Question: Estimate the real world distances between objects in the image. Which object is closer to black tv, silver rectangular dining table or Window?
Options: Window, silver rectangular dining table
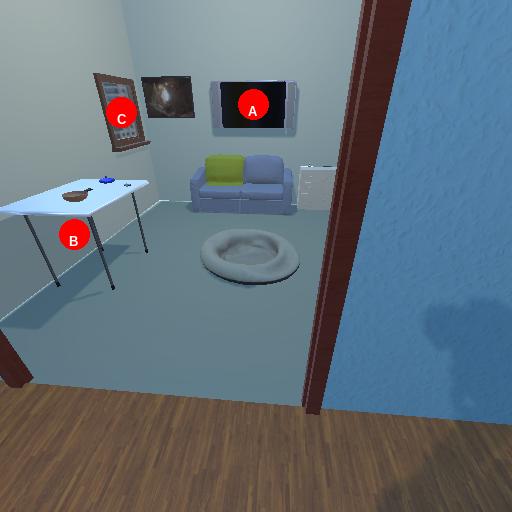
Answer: Window